Aerial crown-view tile of a tropical tree (Barro Colorado Island, Panama), acquired 20241014:
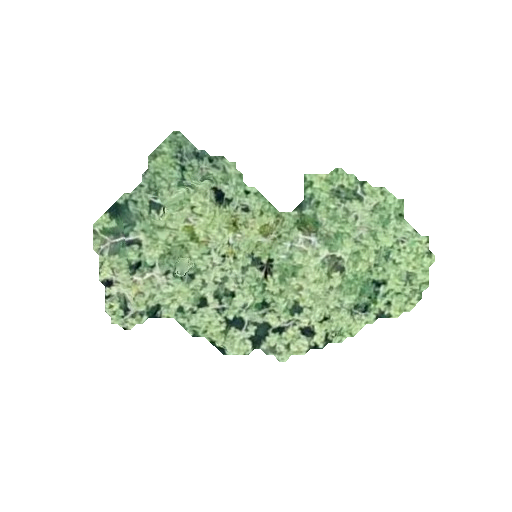
Species: Cordia alliodora
GBIF accepted scientific name: Cordia alliodora
Crown area: 76.909 m²